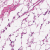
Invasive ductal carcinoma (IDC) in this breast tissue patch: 0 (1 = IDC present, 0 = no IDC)